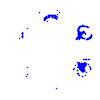
Particle: kaon